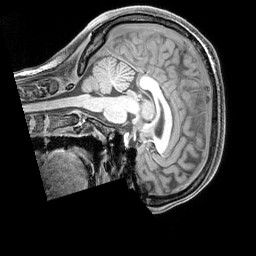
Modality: T1w
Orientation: sagittal
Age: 21
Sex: female
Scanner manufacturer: siemens
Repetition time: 2.3 s
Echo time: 0.00226 s